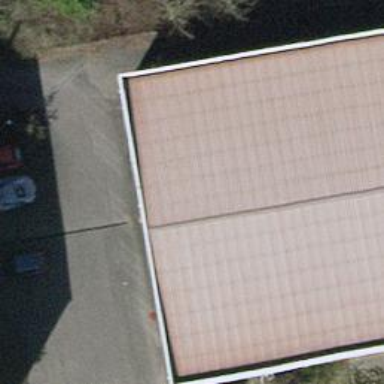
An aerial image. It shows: Building part with flat roof.